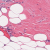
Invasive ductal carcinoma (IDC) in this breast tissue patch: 1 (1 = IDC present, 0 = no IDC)